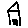
Label: house